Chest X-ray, PA view. Patient: 40 years old, sex F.
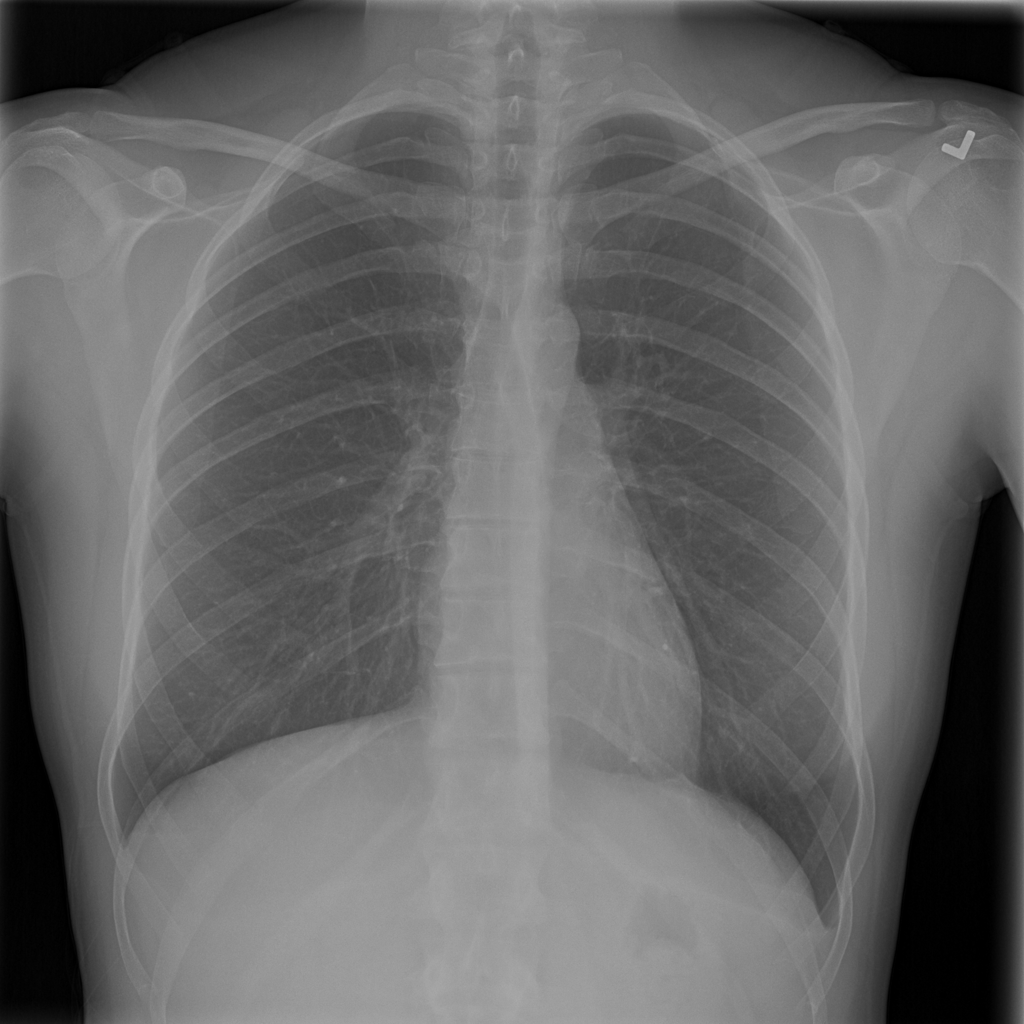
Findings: No Finding